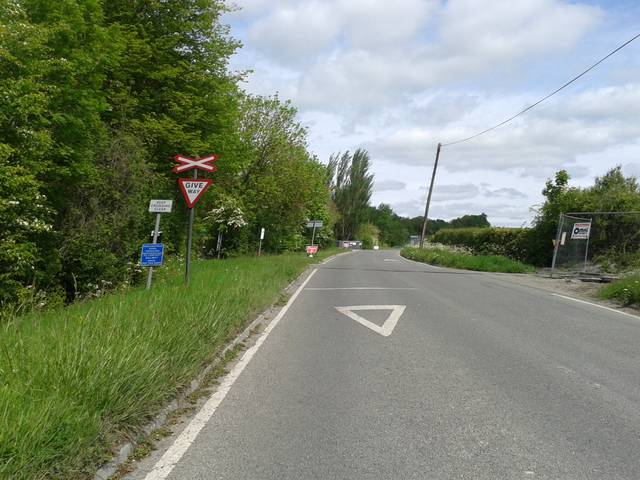
Region: United Kingdom
Coordinates: 52.135, 0.0406